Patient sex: M
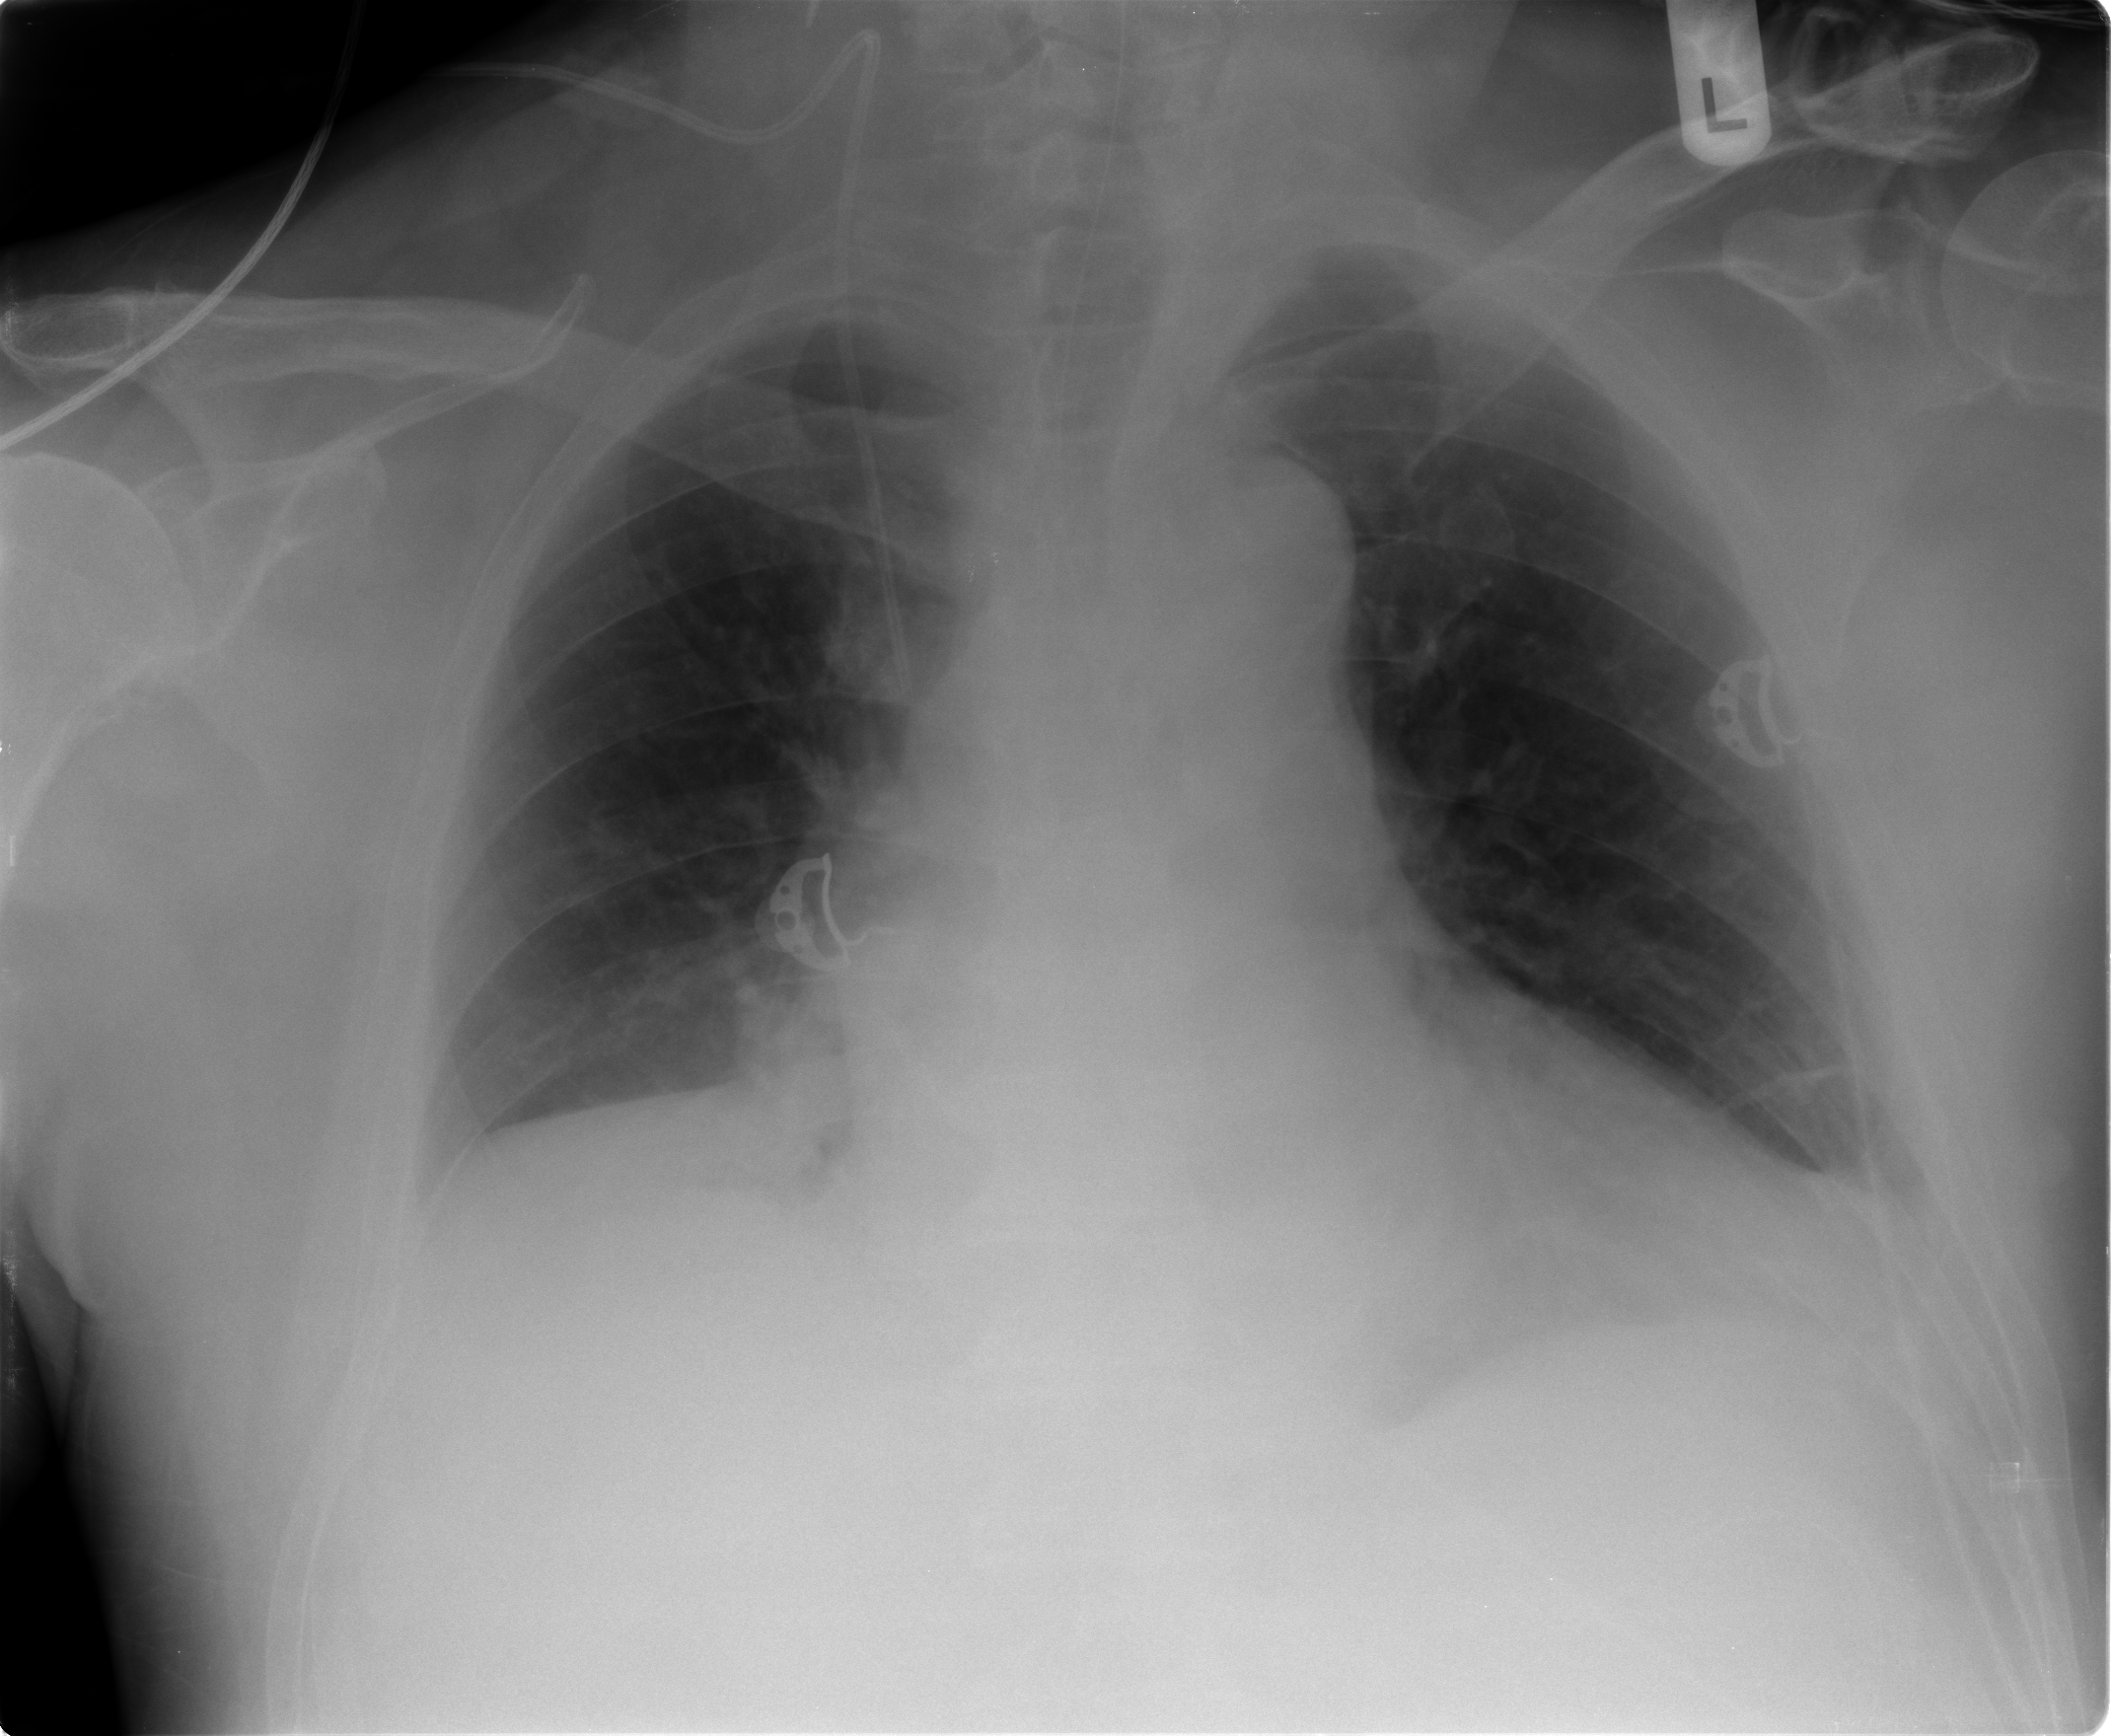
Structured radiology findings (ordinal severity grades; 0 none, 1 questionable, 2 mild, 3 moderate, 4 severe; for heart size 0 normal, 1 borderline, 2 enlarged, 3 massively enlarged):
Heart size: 2
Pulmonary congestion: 2
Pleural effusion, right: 0
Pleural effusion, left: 2
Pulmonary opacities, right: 0
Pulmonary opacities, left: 0
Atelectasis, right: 2
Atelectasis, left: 2